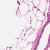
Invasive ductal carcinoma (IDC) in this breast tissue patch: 0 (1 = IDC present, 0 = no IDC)